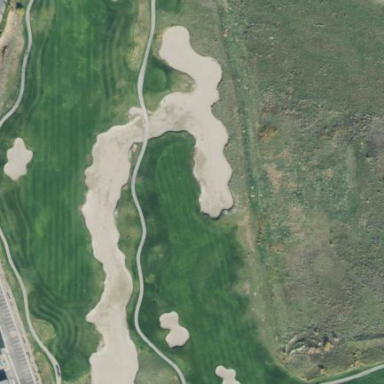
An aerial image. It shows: Grassy area designated as golf fairway.